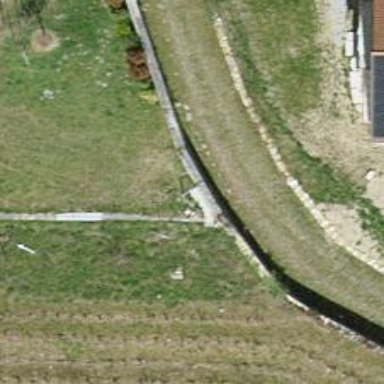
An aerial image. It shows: Wall barrier.